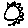
Label: sun